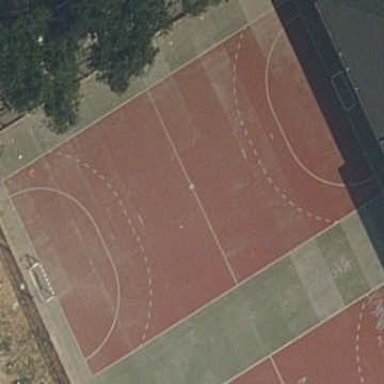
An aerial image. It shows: Handball pitch for leisure sports on the land.